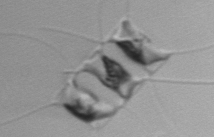
Label: Chaetoceros_similis